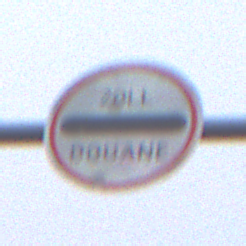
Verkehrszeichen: Zollstelle
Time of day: MorningAfternoon
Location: Outdoor (RoadRail)
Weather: Overcast
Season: NotSpecified
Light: Natural